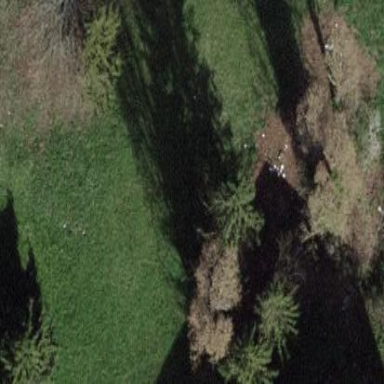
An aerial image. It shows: Mixed leaf woodland.